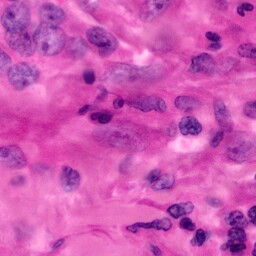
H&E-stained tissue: Pancreatic